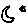
Label: moon